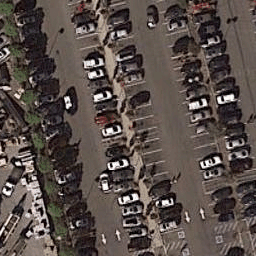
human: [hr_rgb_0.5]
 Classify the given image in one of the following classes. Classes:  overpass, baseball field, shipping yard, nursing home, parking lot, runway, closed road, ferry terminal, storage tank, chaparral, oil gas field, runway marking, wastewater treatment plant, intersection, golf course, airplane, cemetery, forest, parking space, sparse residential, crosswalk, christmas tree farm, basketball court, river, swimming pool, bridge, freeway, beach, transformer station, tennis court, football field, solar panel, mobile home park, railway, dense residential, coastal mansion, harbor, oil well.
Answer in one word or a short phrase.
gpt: parking lot